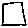
Label: square